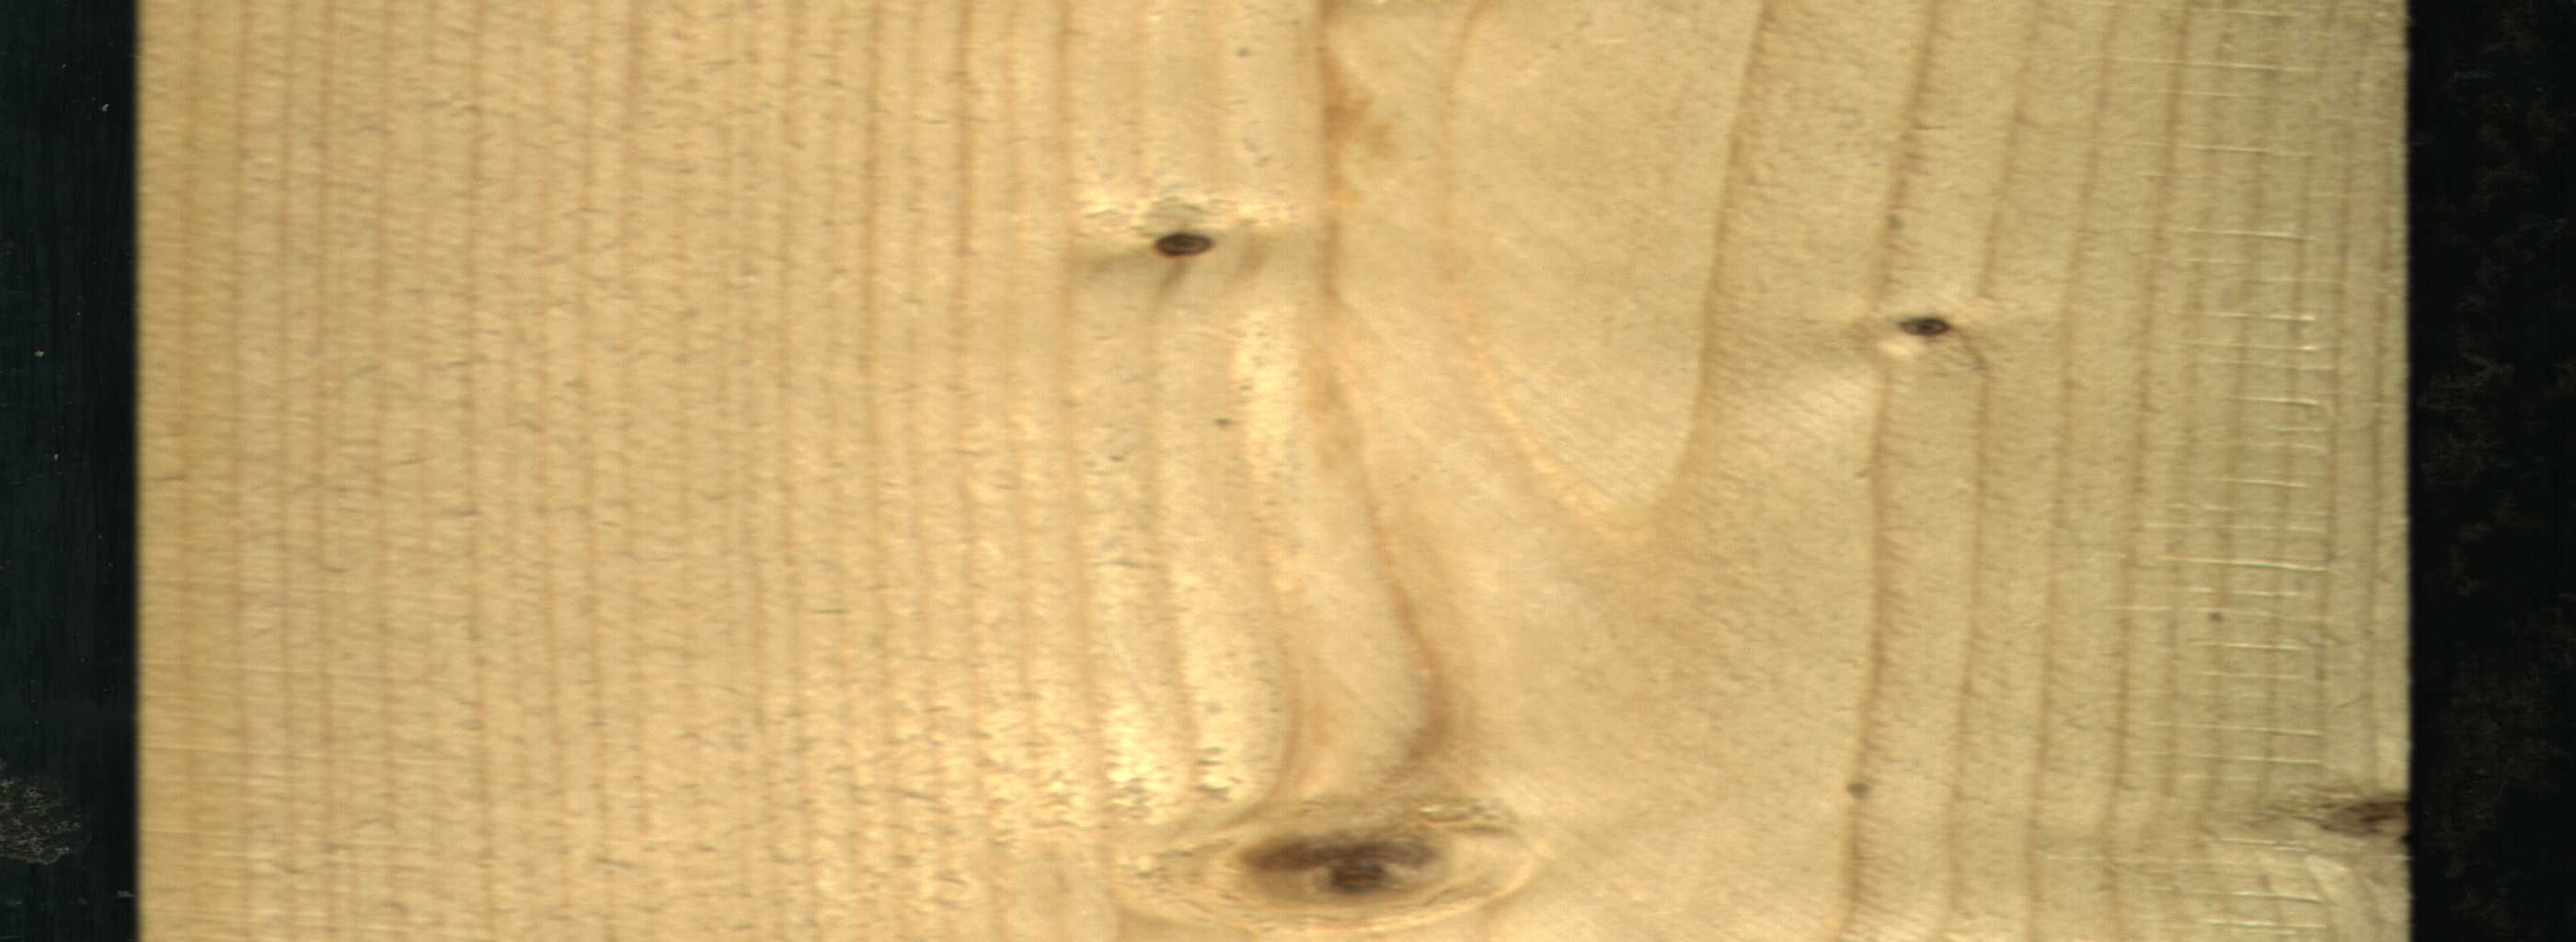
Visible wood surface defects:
Dead_Knot
Dead_Knot
Live_Knot
Live_Knot